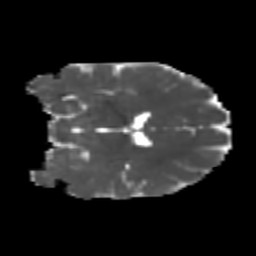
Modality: MD
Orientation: coronal
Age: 23
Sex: male
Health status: healthy